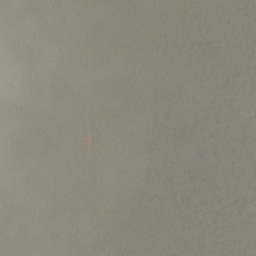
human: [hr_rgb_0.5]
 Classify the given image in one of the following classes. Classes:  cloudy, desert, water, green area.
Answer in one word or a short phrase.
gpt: cloudy